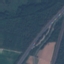
Land use / land cover class: Highway